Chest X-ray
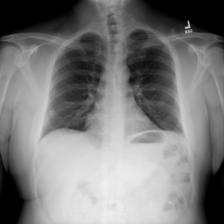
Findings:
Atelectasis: negative
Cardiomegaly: negative
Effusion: negative
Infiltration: negative
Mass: positive
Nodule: negative
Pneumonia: negative
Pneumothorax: negative
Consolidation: negative
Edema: negative
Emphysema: negative
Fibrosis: negative
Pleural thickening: negative
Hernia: negative